Question: Hi I already asked this question but unfortunately I didn't get appropriate answer for that. I have two tables in MySQL database called Items and Item as bellow:

I have two .php files as bwlow; the index.php and results.php the index.php is like:
'''
<html>
<head></head>
<body>
<?php
$mysqli = new mysqli('localhost', 'root', '', 'moviedb');
if ($mysqli->connect_errno)
{
die('Unable to connect!');
}
else{
$query = 'SELECT * FROM tblItems';
if ($result = $mysqli->query($query)) {
if ($result->num_rows > 0) {
?>
<p> Select a Genre
<ul>
<?php
while($row = $result->fetch_assoc()){
?>
<li><div class="selectGenre"><?php echo $row['item']; ?></div></li>
<?php
}
?>
</ul>
</p>
<p id="result"></p>
<?php
}
else
{
echo 'No records found!';
}
$result->close();
}
else
{
echo 'Error in query: $query. '.$mysqli->error;
}
}
$mysqli->close();
?>
<script src="//ajax.googleapis.com/ajax/libs/jquery/1.8.0/jquery.min.js" type="text/javascript"></script>
<script type="text/javascript">
$(document).ready(function()
{
$('.selectGenre').click(function()
{
if($(this).html() == '') return;
$.get(
'results.php',
{ id : $(this).html() },
function(data)
{
$('#result').html(data);
}
);
});
});
</script>
</body>
</html>
'''
and the results.php is:
'''
<?php
$mysqli = new mysqli('localhost', 'root', '', 'moviedb');
$resultStr = '';
$query = 'SELECT type FROM tblItem where id='.$_GET['id'];
if ($result = $mysqli->query($query))
{
if ($result->num_rows > 0)
{
$resultStr.='<ul>';
while($row = $result->fetch_assoc())
{
$resultStr.= '<li><strong>'.$row['id'].'</strong> - '.$row['type'];
'</li>';
}
$resultStr.= '</ul>';
}
else
{
$resultStr = 'Nothing found';
}
}
echo $resultStr;
?>
'''
well, the first part(index.php) is populating the list base on the tblItems table but clicking on the list not returning any values to the page from the results.php file, not even an error message. Can you please let me know what I am doing wrong here?
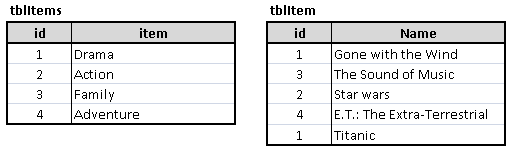
Answer: this will be easier for you:
Try this one, i edit your index.php code:
'''
<html>
<head></head>
<body>
<?php
$mysqli = new mysqli('localhost', 'root', '', 'moviedb');
if ($mysqli->connect_errno)
{
die('Unable to connect!');
}
else{
$query = 'SELECT * FROM tblItems';
if ($result = $mysqli->query($query)) {
if ($result->num_rows > 0) {
?>
<p> Select a Genre
<ul>
<?php
while($row = $result->fetch_assoc()){
?>
<li><div class="selectGenre" onclick="return printSearch('<?php echo $row['id']; ?>');"><?php echo $row['item']; ?></div></li>
<?php
}
?>
</ul>
</p>
<p id="result"></p>
<?php
}
else
{
echo 'No records found!';
}
$result->close();
}
else
{
echo 'Error in query: $query. '.$mysqli->error;
}
}
$mysqli->close();
?>
<script src="//ajax.googleapis.com/ajax/libs/jquery/1.8.0/jquery.min.js" type="text/javascript"></script>
<script type="text/javascript">
function printSearch(idVal)
{
$.get(
'results.php',
{ id : idVal },
function(data)
{
$('#result').html(data);
}
);
}
</script>
</body>
</html>
'''
Ok here is for result.php
'''
<?php
$mysqli = new mysqli('localhost', 'root', '', 'moviedb');
$resultStr = '';
$query = 'SELECT * FROM tblItem where id='.$_GET['id'];
if ($result = $mysqli->query($query))
{
if ($result->num_rows > 0)
{
$resultStr.='<ul>';
while($row = $result->fetch_assoc())
{
$resultStr.= '<li><strong>'.$row['id'].'</strong> - '.$row['Name'].
'</li>';
}
$resultStr.= '</ul>';
}
else
{
$resultStr = 'Nothing found';
}
}
echo $resultStr;
?>
'''